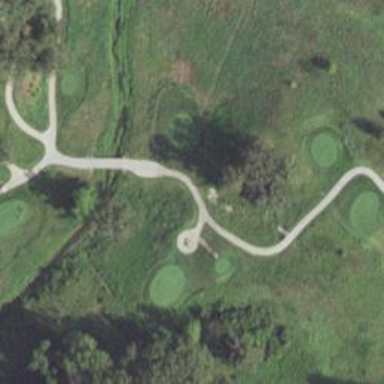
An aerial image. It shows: Pathway for golfing.